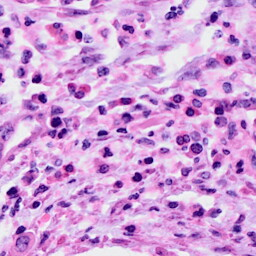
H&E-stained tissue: Cervix